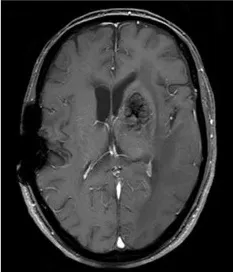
The residual mass on the right side of the post-operative cavity, which was ~26 mm*35 mm*30 mm (arrow) in volume, and the mass disappeared 1 month after infusion.
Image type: radiology (mri)